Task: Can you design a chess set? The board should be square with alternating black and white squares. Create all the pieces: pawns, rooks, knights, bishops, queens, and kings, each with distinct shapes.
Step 1957:
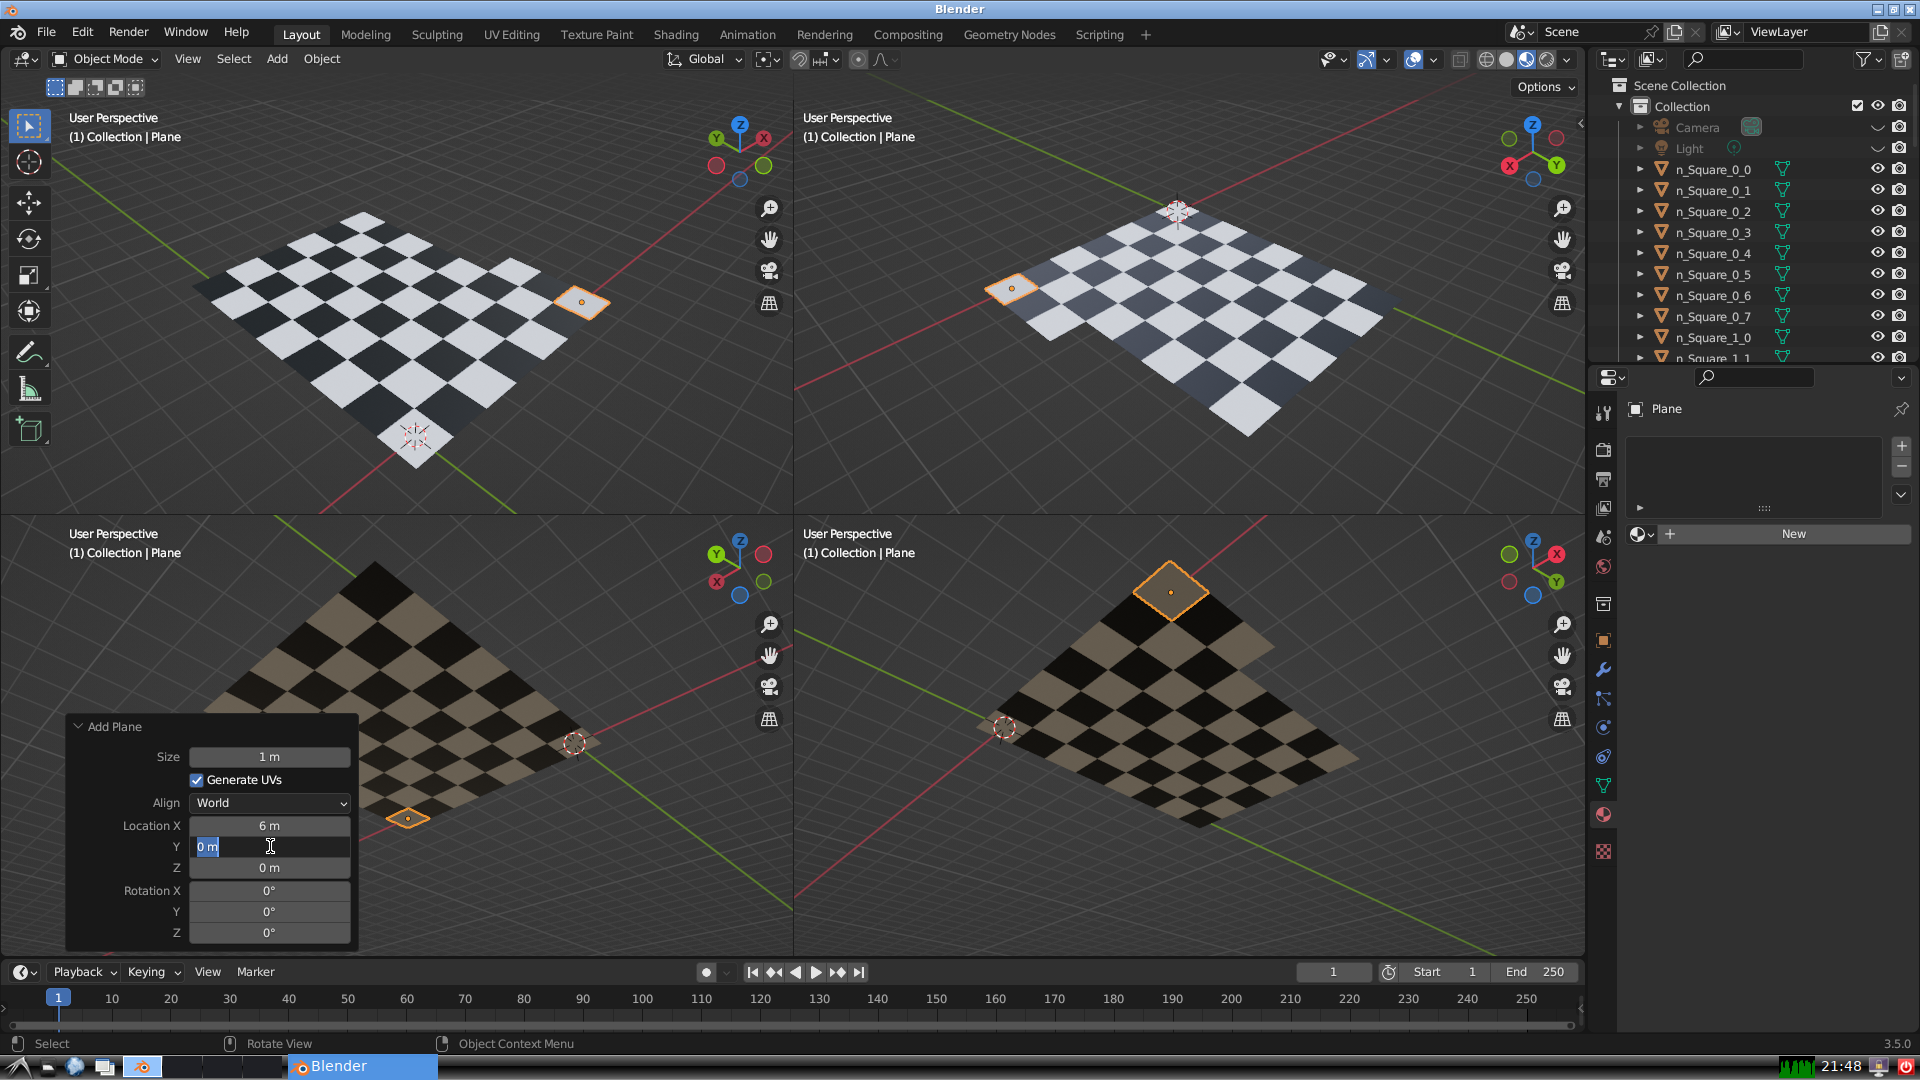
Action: input_text: 3.0